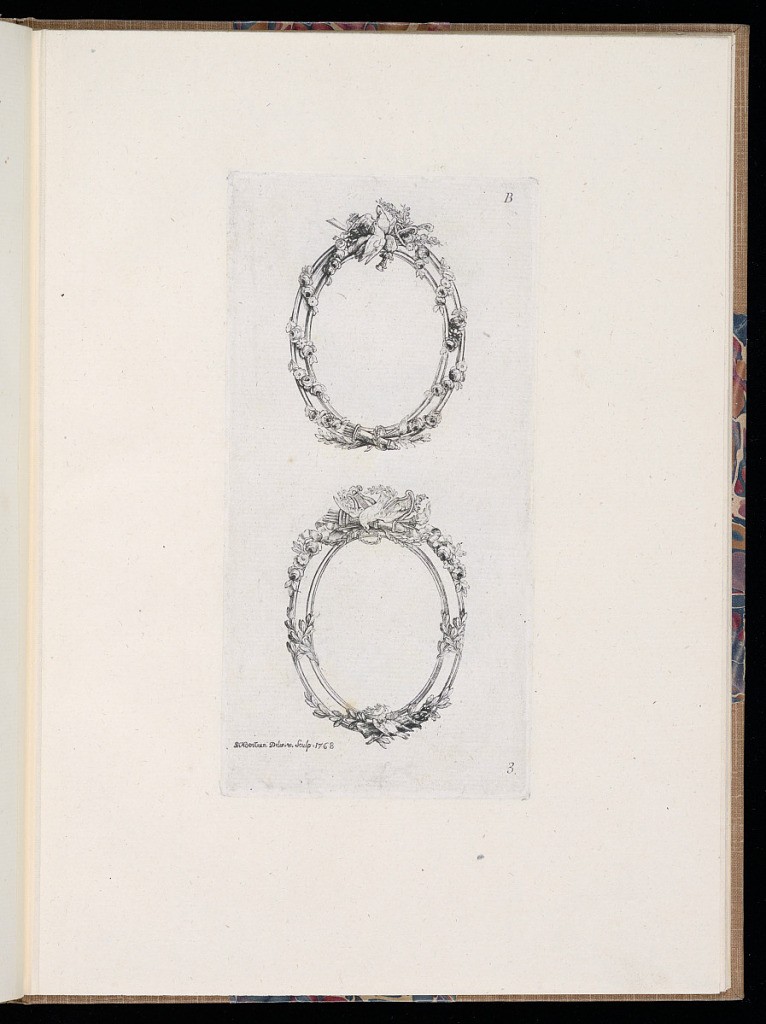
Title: Ornamental Medallion Designs
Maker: P. J. Bertren, active 18th century
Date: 1768
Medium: Etching on paper
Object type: Print
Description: Two oval designs, one above the other. The upper oval is decorated with doves, roses, an arrow quiver, and a torch. The lower oval is decorated with laurel leaves, roses, doves, a torch, an arrow shaft, and musical instruments. The plate is signed and numbered.